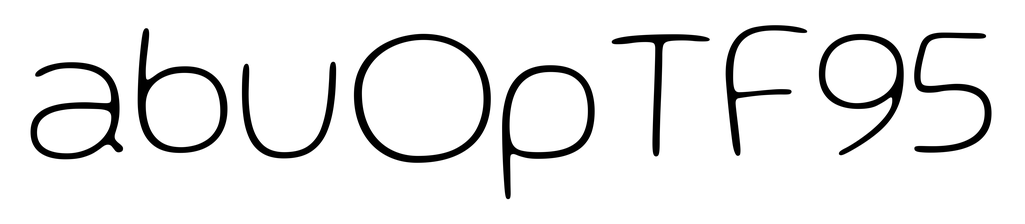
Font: Gluten_Thin